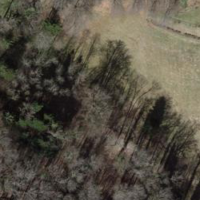
EUNIS habitat code: 41
Species observed at this site:
Campanula glomerata